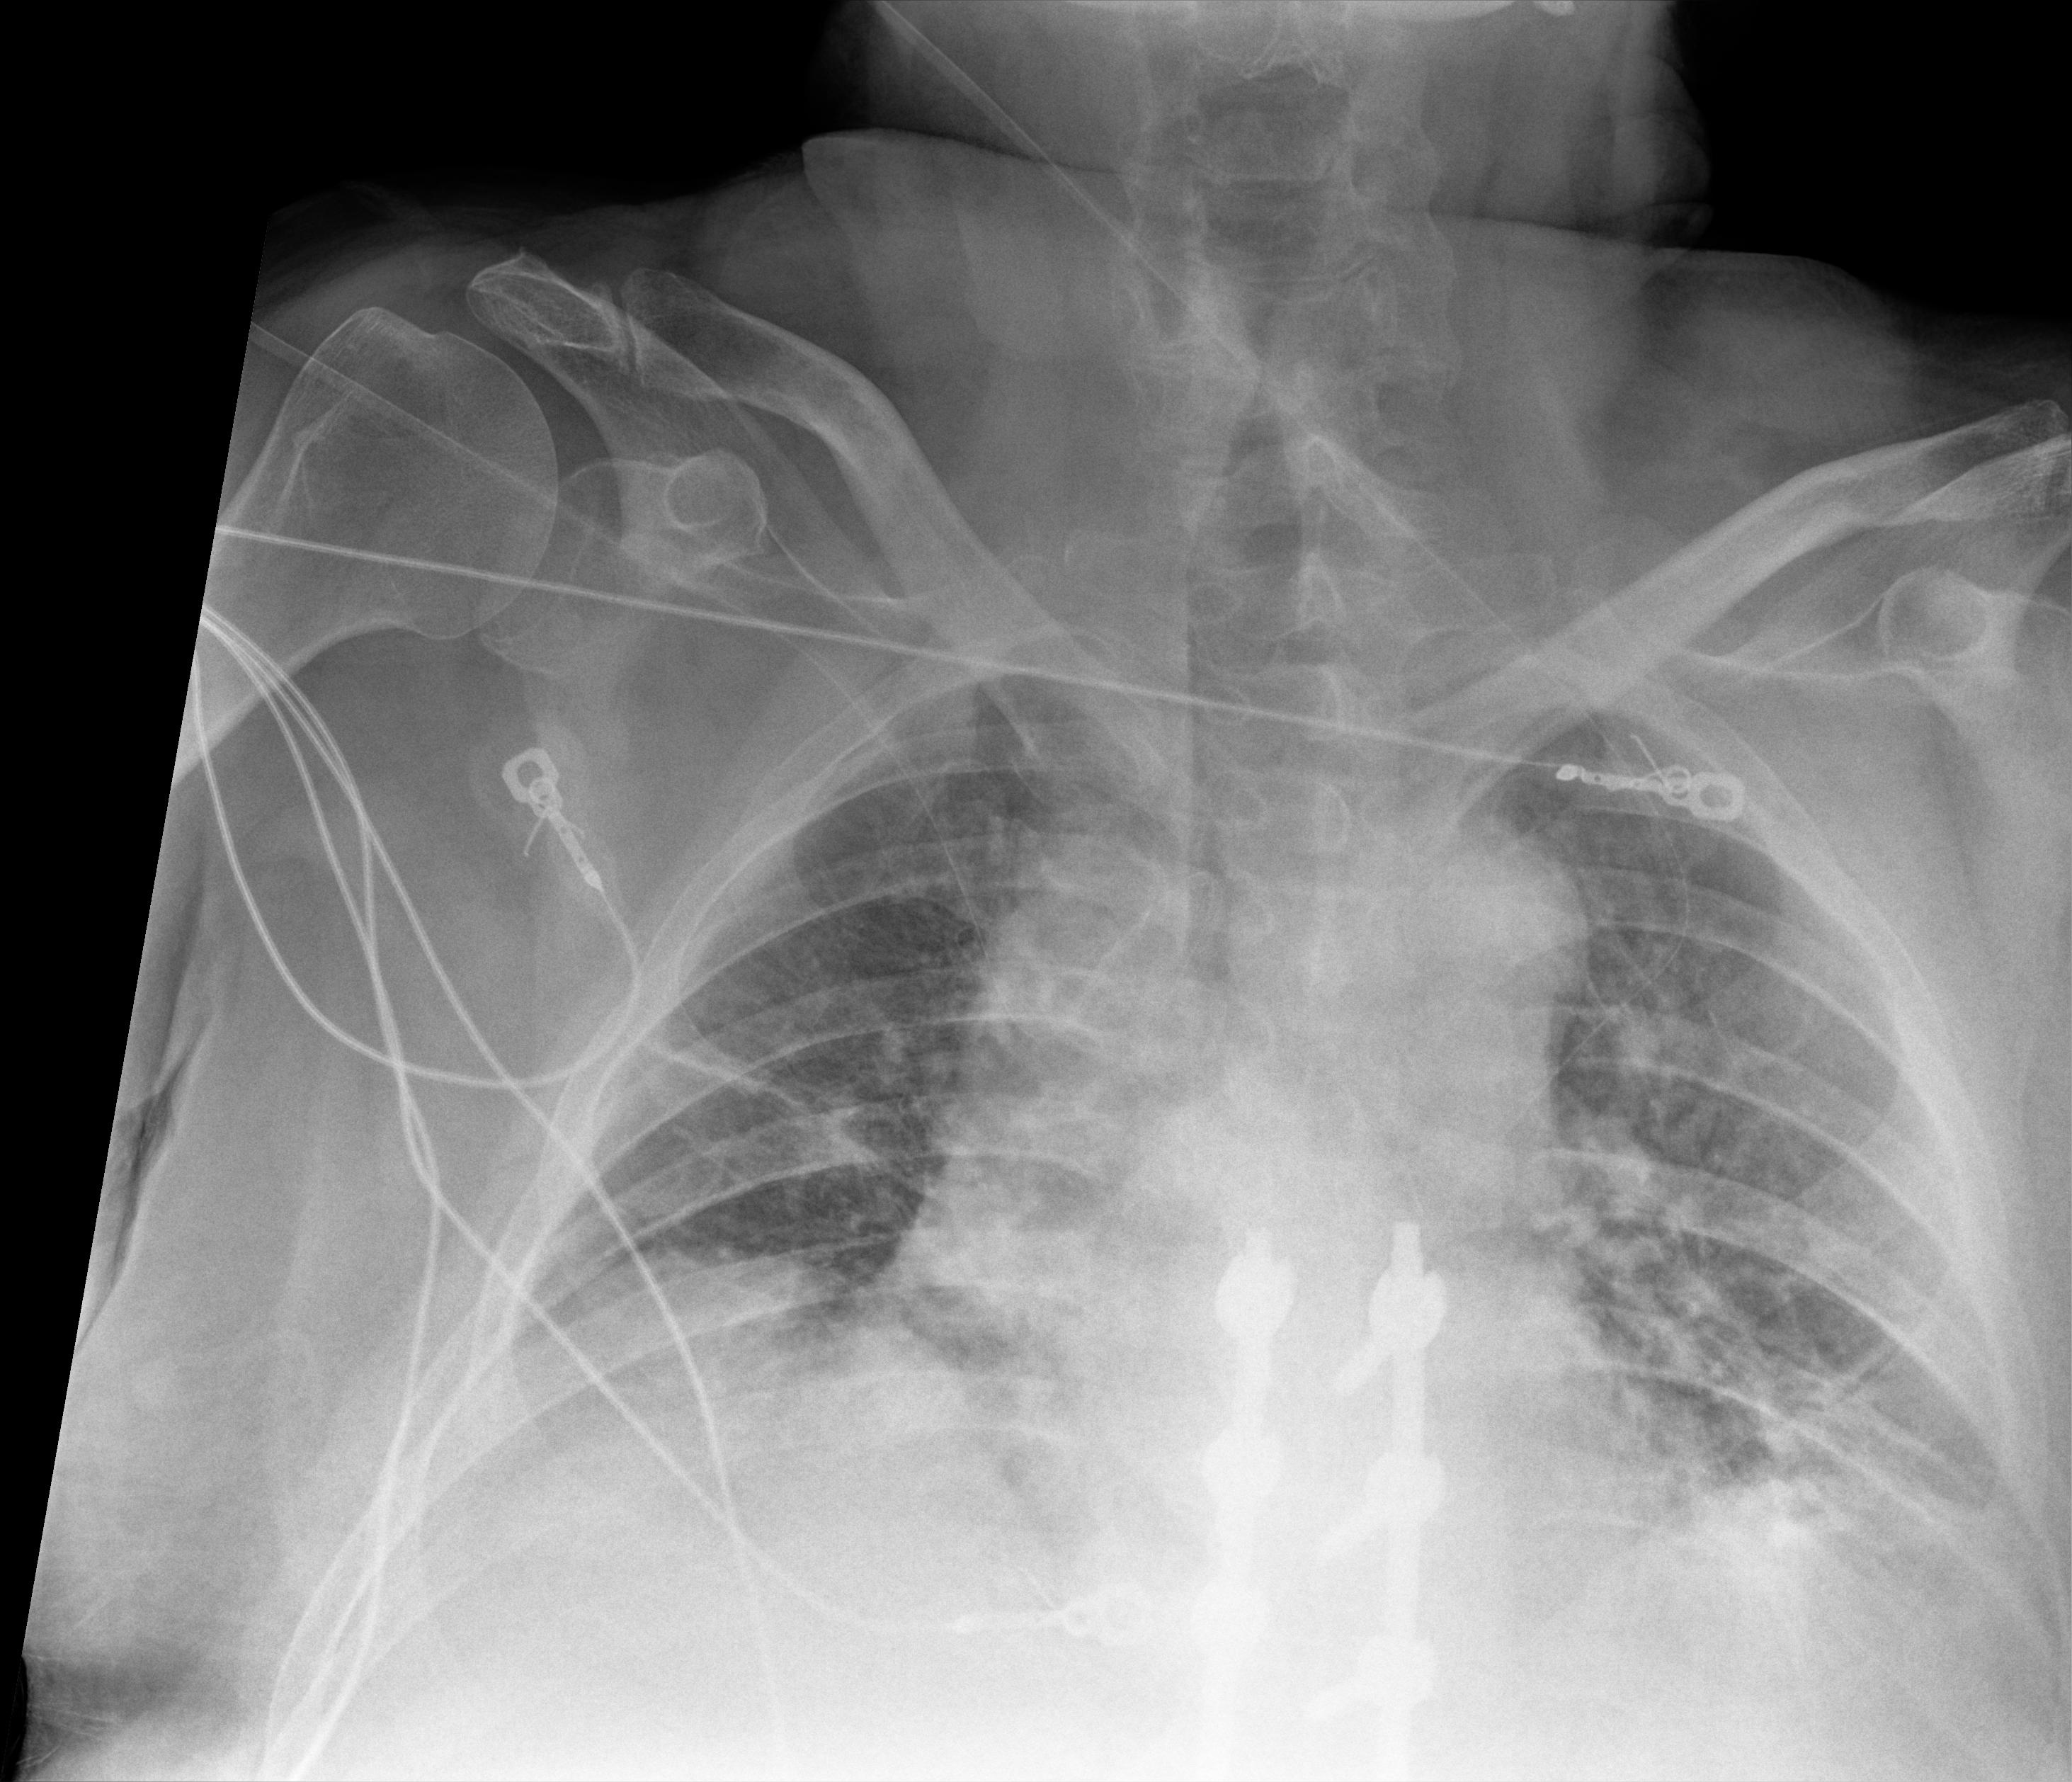
View: AP
Implant manufacturer: seaspine mariner